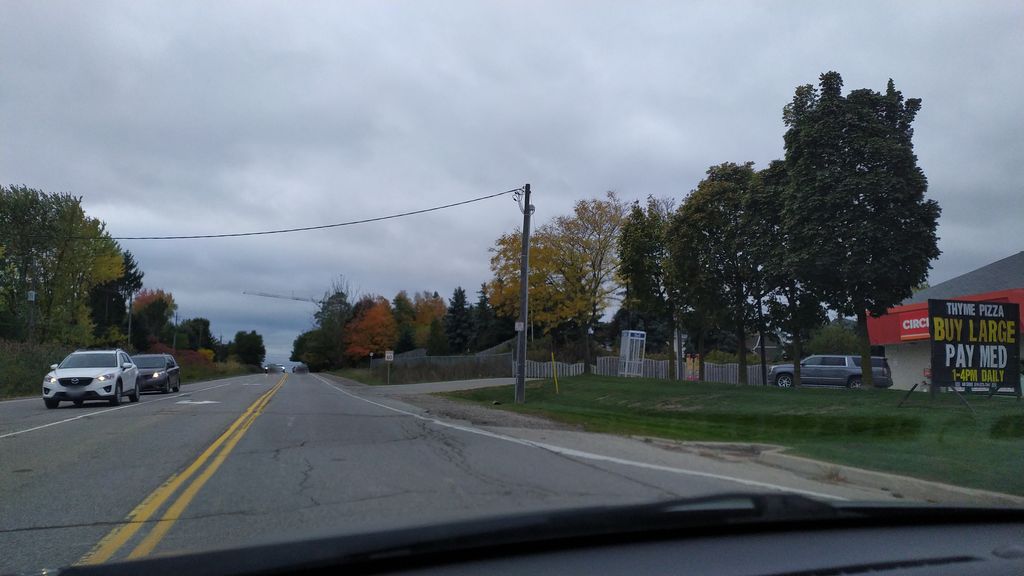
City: kitchener-waterloo